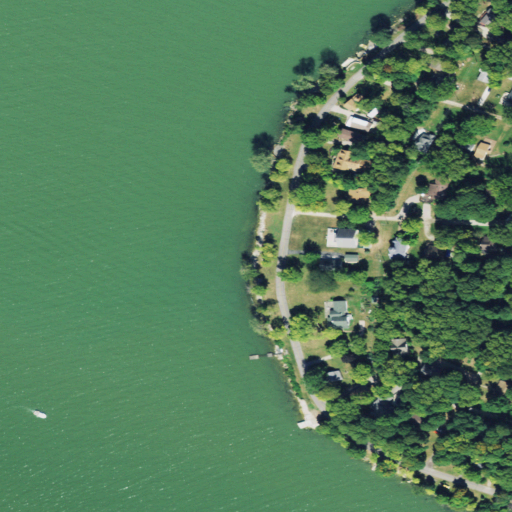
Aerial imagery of cape in Ohio named Carpenter Point containing open water, low intensity development, deciduous forest, open development, and medium intensity development